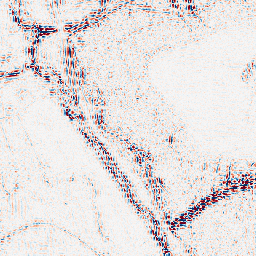
Category: wavelet
Decomposition family: wavelet_reverse_biorthogonal
Decomposition parameters: wavelet: rbio5.5
level: 2
Upsampling method: quartic
Upsampling parameters: scale: 4
Upsampling scale: 4